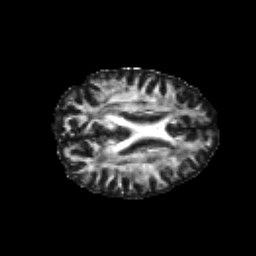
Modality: FA
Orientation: axial
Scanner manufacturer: siemens
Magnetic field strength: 3 T
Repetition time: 6.8 s
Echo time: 0.093 s